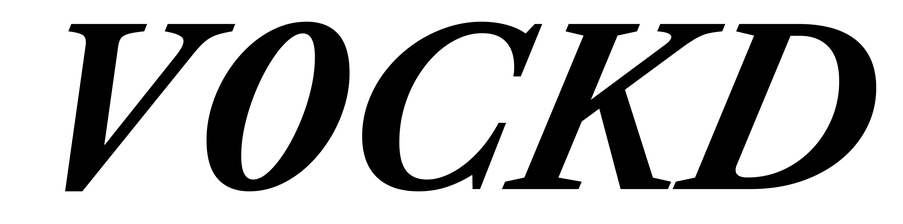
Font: LibreCaslonText-Italic_Bold_Italic